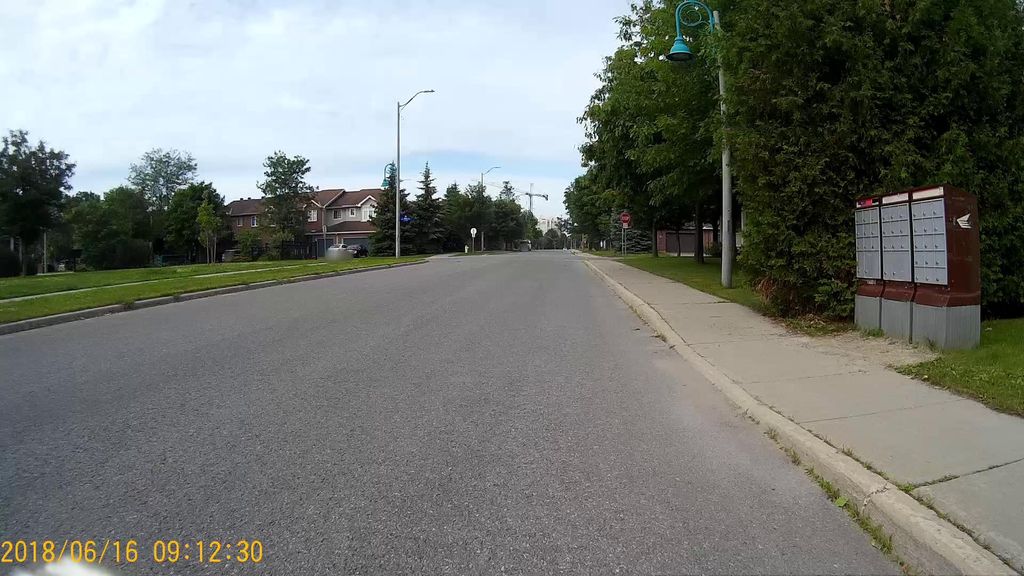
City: ottawa-gatineau